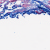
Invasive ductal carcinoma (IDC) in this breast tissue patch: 0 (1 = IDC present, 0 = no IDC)